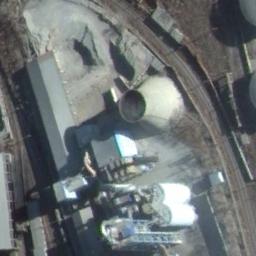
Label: thermal_power_station